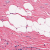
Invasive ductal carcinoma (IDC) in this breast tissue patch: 0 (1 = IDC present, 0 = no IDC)